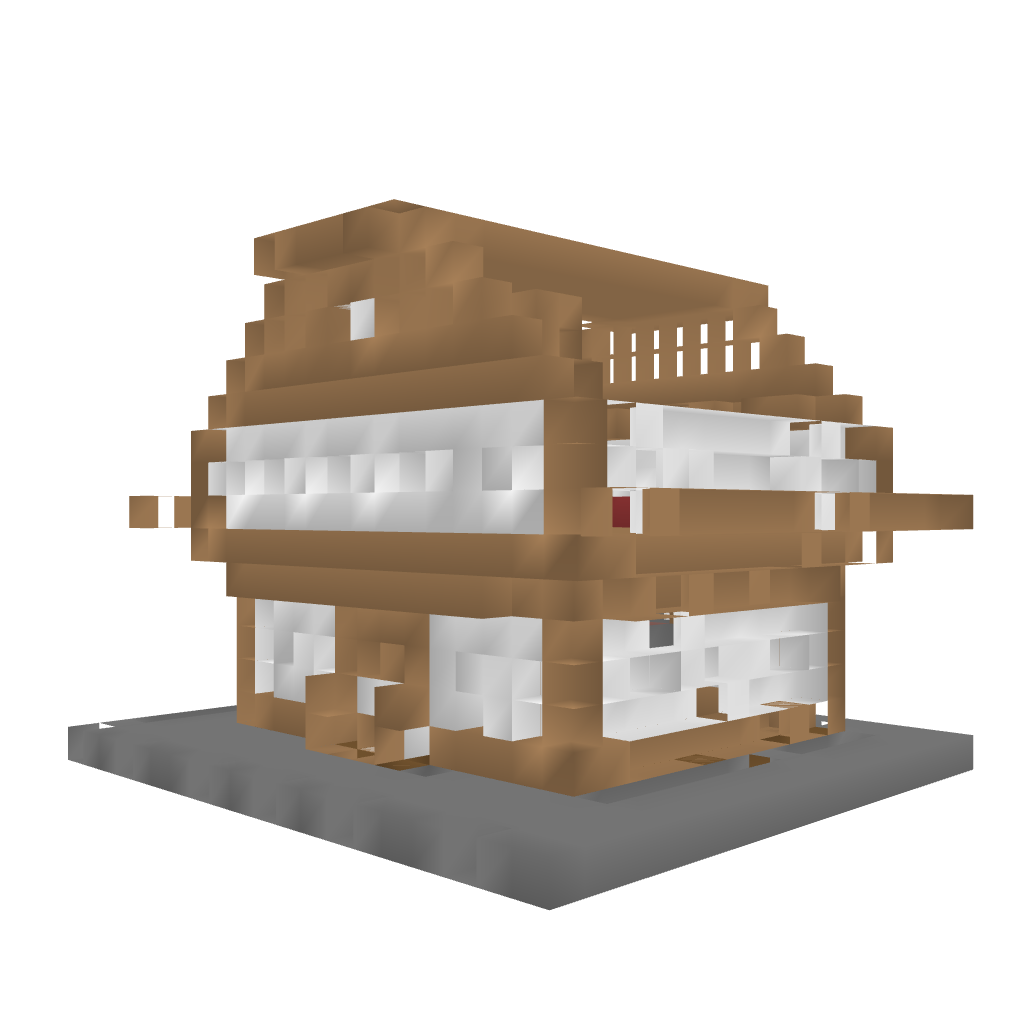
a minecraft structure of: medieval house bad low quality